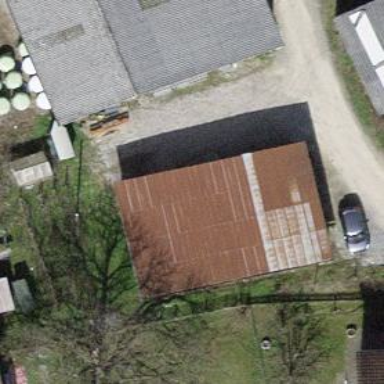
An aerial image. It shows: Farm auxiliary building.